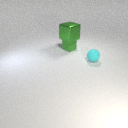
large green metal cube above small green rubber cube